Question: I need to customize the Credit Memo page to store whether or not an item was returned to stock.
I've identified the Observer in:
'''
app\code\core\Mage\CatalogInventory\Model\Observer.php
refundOrderInventory()
'''
which gets triggered when the admin submits the credit memo with the 'Return to Stock' checkbox ticked. So I know I can add my own observer to write/save something.
But I cant figure out how to add an extra attribute to the Credit Memo product items.
Could anyone give me some pointers?
UPDATE:
I can also add the extra table cell by editing:
'''
app\designdminhtml\default\default emplate\sales\order\creditmemoiew\items.phtml
'''
and
'''
app\designdminhtml\default\default emplate\sales\order\creditmemoiew\items
enderer\default.phtml
'''
To give me this:

I've hardcoded the "YES" value you see in there. I need to find some way of making this a writeable/readable credit-memo product attribute.
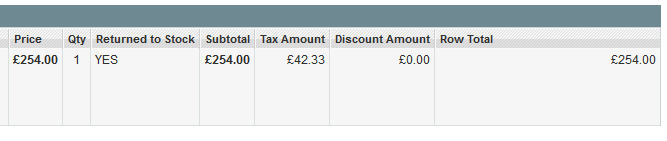
Answer: You will want to add the attribute and column to your creditmemo item entity, in an install script. Make sure to have your setup class to be 'Mage_Eav_Model_Entity_Setup' as there is no 'addAttribute()' function in 'Mage_Core_Model_Resource_Setup'.
'''
$installer->addAttribute('creditmemo_item', 'returned_to_stock', array('type' => 'int', 'grid' => true, 'source' => 'adminhtml/system_config_source_yesno'));
$installer->getConnection()->addColumn($installer->getTable('sales/creditmemo_item'), 'returned_to_stock', 'TINYINT(1) unsigned DEFAULT 0');
'''
Then, in your observer (please don't modify the observer you listed there), set the value to be true, like so (I just copied the function you listed, and modified it slightly to demonstrate my point):
'''
public function refundOrderInventory($observer)
{
$creditmemo = $observer->getEvent()->getCreditmemo();
$items = array();
foreach ($creditmemo->getAllItems() as $item) {
$return = false;
if ($item->hasBackToStock()) {
if ($item->getBackToStock() && $item->getQty()) {
$return = true;
}
} elseif (Mage::helper('cataloginventory')->isAutoReturnEnabled()) {
$return = true;
}
if ($return) {
$item->setReturnedToStock(1);
}
}
}
'''